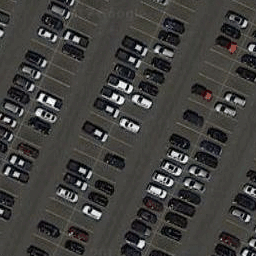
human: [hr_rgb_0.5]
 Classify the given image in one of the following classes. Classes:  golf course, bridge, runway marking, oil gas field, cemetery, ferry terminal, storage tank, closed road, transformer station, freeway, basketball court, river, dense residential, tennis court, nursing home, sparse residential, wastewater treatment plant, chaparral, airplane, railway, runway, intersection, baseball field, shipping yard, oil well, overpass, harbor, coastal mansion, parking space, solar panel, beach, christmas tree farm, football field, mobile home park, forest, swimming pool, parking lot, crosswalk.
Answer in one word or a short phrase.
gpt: parking lot